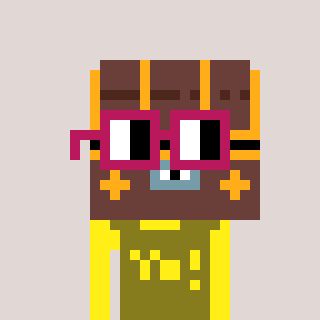
a pixel art character with square dark red glasses, a treasure chest-shaped head and a gunk-colored body on a warm background